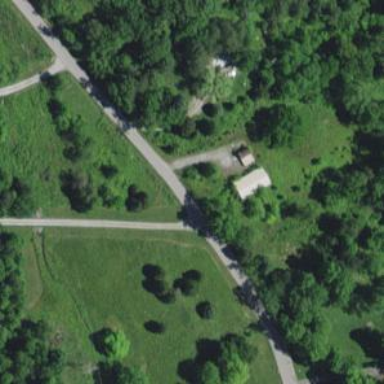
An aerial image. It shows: Unclassified road.